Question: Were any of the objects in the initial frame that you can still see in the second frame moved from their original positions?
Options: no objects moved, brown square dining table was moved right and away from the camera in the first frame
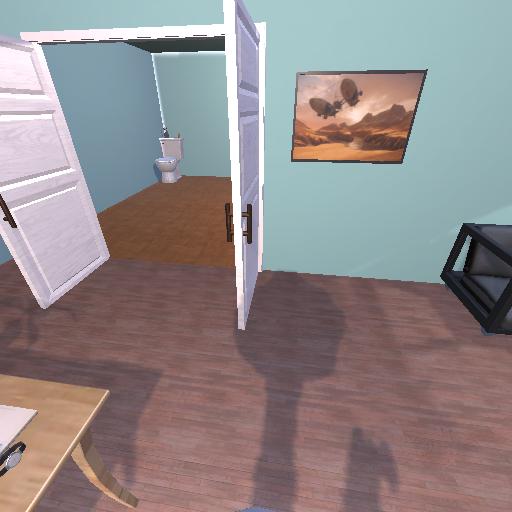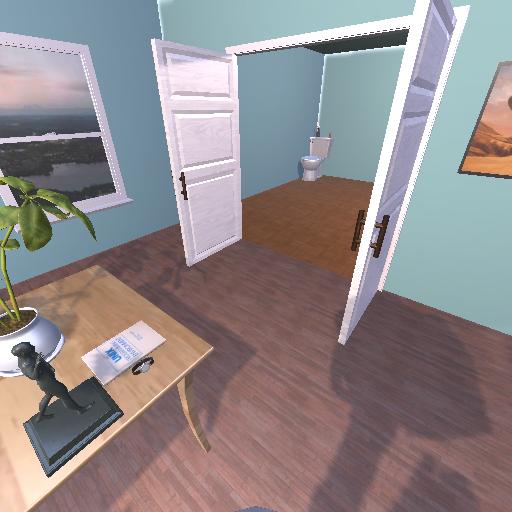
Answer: no objects moved